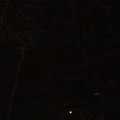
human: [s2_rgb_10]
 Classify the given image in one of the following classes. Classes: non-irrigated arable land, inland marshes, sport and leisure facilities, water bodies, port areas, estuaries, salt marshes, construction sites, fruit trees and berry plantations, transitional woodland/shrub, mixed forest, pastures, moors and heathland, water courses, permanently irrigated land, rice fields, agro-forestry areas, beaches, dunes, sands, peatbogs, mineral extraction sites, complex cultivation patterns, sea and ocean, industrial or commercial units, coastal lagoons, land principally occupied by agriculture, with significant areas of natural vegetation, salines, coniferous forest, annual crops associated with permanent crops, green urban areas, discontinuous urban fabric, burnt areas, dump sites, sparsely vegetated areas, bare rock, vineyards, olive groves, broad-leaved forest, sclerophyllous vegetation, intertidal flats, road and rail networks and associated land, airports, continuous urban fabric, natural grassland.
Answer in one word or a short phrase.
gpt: discontinuous urban fabric, non-irrigated arable land, complex cultivation patterns